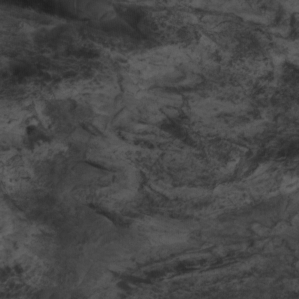
Label: non_frost